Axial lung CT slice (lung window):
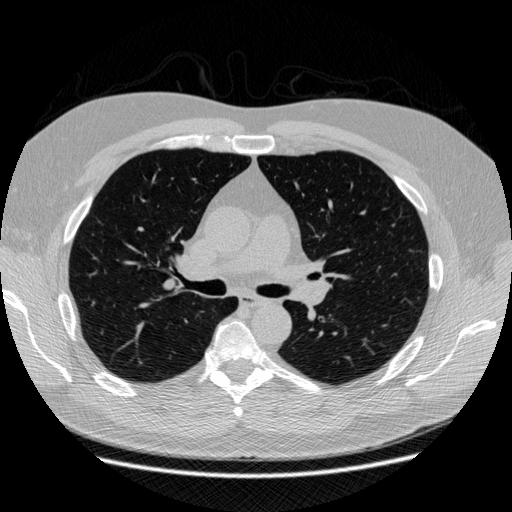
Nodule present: no